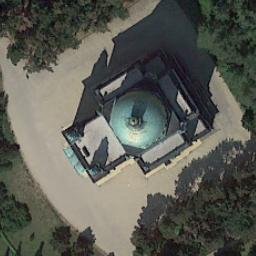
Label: church